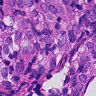
Metastatic tissue present: yes